Interaction volume radius: 5 \u00c5
Interaction volume height: 10 \u00c5
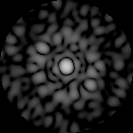
Disorder parameter: 0.797